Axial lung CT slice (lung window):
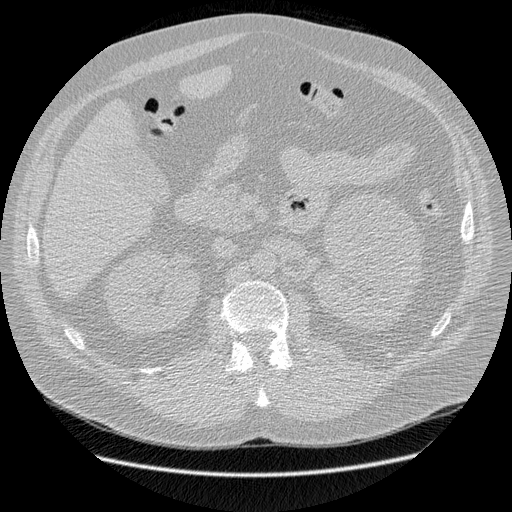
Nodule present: no